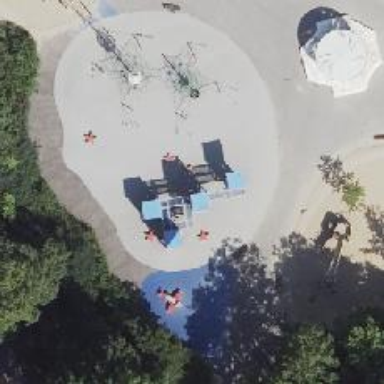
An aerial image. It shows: Playground with various play structures.